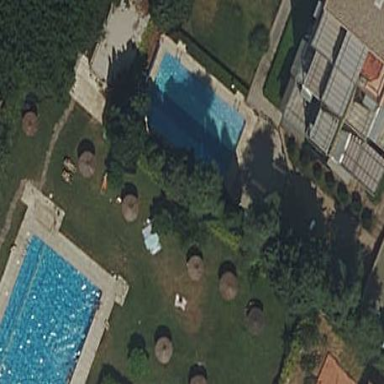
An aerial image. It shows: Swimming pool located in leisure land.